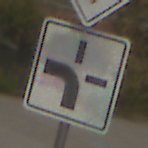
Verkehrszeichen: VerlaufVorfahrtsstrasse1
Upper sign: Vorfahrtsstrasse
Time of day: MorningAfternoon
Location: Outdoor (Suburban)
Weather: PartlyCloudy
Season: NotSpecified
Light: Natural